Question: I guess it is basic, but still .. how can I check whether I get a 'ZoneBusy' error?
'''
if error.code == CKErrorCode.ZoneBusy { // <- compiler says can't use '==', then what?
'''

Reference:
<URL>
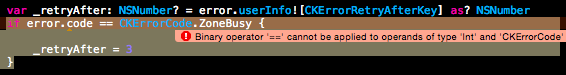
Answer: It appears that you are missing '.rawValue'.
So it should be:
'CKErrorCode.ZoneBusy.rawValue'